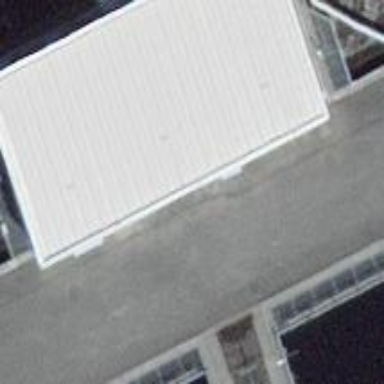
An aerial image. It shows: Service building.